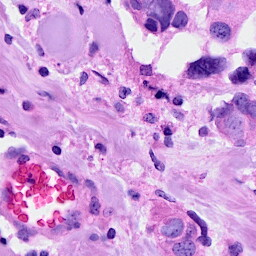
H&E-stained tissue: Breast